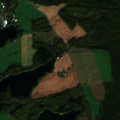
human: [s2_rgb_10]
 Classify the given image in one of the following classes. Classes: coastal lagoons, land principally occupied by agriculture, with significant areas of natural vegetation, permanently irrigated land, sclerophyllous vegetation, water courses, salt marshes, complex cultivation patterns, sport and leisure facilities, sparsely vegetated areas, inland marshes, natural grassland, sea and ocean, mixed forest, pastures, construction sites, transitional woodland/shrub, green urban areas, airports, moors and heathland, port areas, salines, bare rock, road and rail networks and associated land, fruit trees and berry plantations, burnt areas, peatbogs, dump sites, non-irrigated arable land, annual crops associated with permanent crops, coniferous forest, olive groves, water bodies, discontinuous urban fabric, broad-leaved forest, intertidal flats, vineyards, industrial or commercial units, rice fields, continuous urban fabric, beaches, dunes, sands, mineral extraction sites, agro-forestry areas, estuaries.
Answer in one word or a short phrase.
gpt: land principally occupied by agriculture, with significant areas of natural vegetation, coniferous forest, mixed forest, water bodies